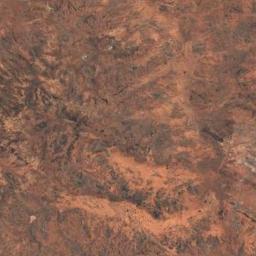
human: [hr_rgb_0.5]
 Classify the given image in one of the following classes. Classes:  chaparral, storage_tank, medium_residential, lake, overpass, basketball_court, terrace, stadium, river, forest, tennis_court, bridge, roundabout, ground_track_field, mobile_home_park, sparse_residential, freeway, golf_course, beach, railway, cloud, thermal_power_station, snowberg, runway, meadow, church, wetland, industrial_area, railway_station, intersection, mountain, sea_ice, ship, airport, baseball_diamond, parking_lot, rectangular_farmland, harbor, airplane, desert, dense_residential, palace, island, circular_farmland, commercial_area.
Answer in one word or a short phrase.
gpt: desert